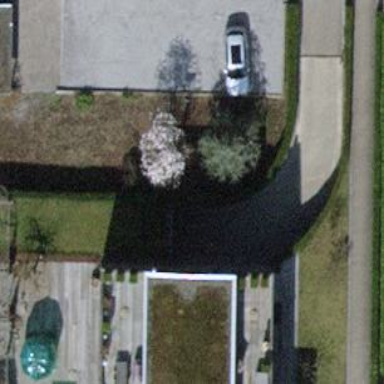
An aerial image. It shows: Parking entrance.